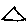
Label: triangle